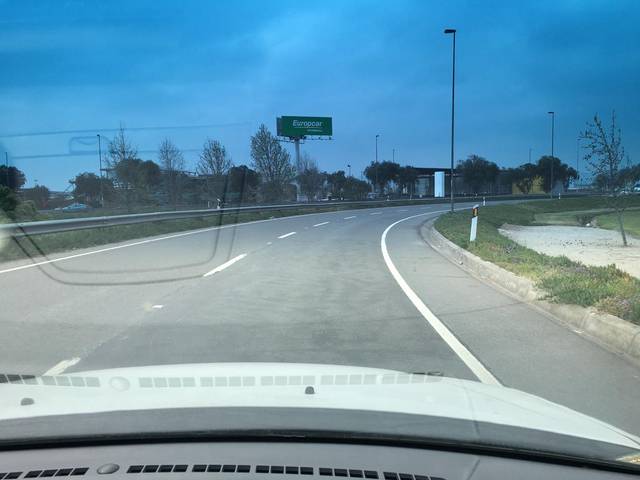
Region: Chile
Coordinates: -33.424, -70.783